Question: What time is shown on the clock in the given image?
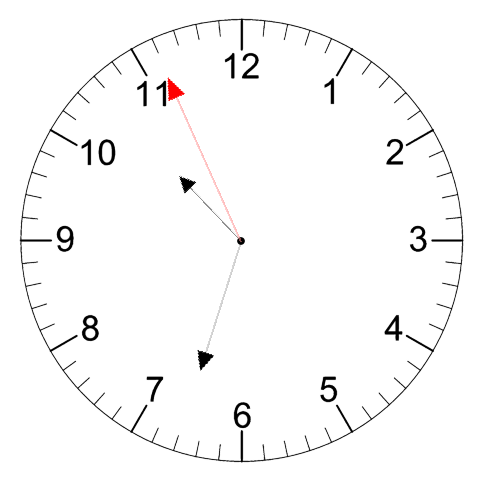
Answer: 10:32:56